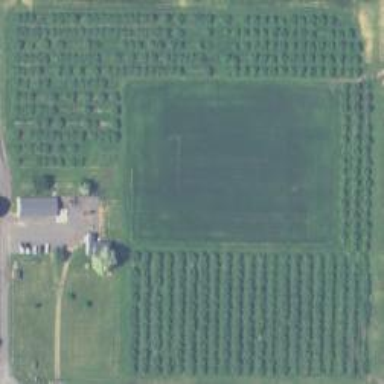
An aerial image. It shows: Orchard.